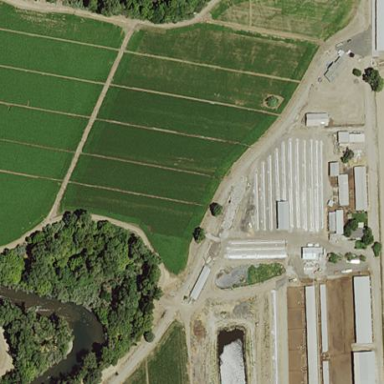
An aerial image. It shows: Farmyard area.